Field crop: tomato
Growth stage: 1
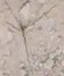
Species: cyperus